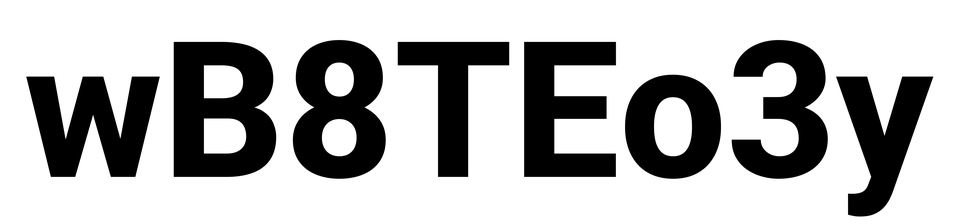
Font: Roboto_ExtraBold